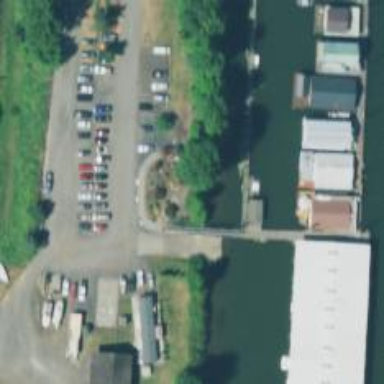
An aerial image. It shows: Slipway on leisure land.